Question: What is the reading of this measurement?
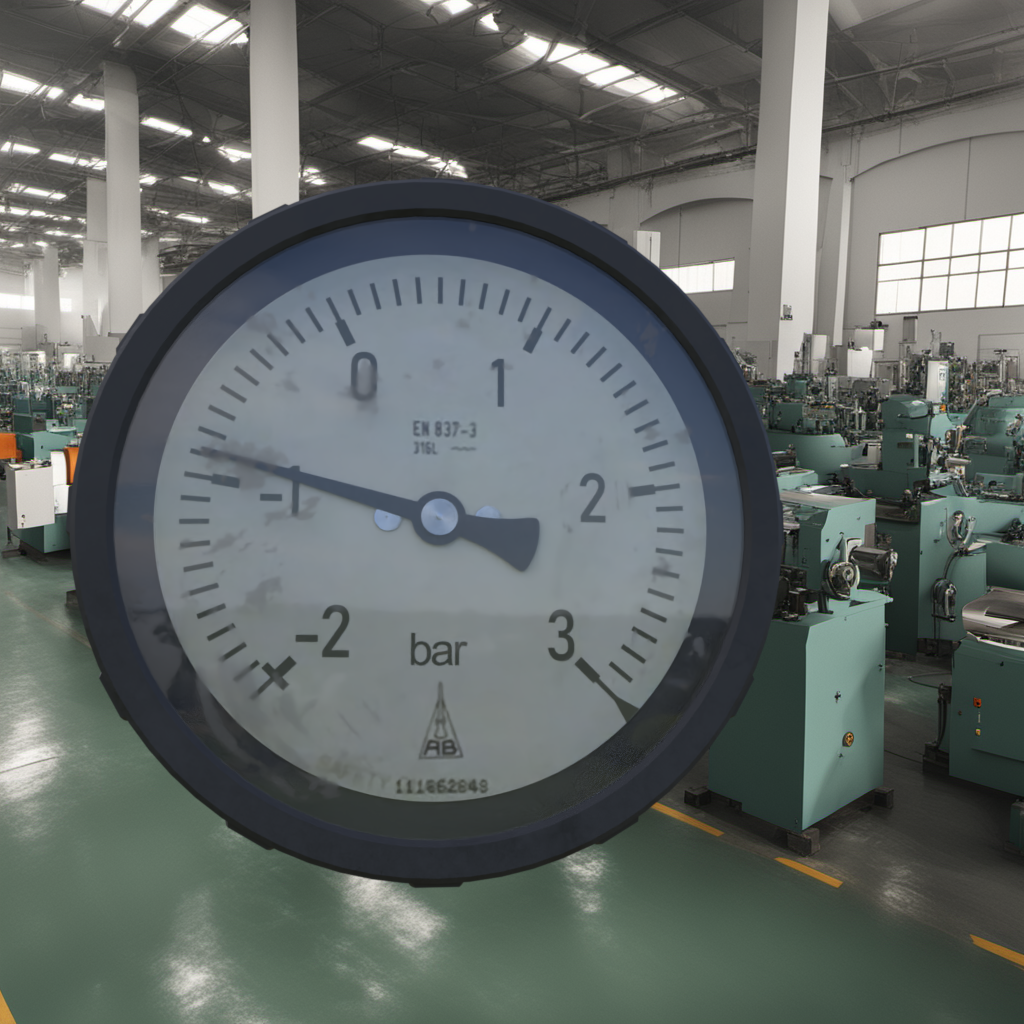
Answer: The result is -0.91
Question: What is the range of the measurement shown in the image?
Answer: The range is from -2 to 3
Question: What is the minimum and maximum reading range of this measurement?
Answer: The minimum value is -2 and the maximum value is 3